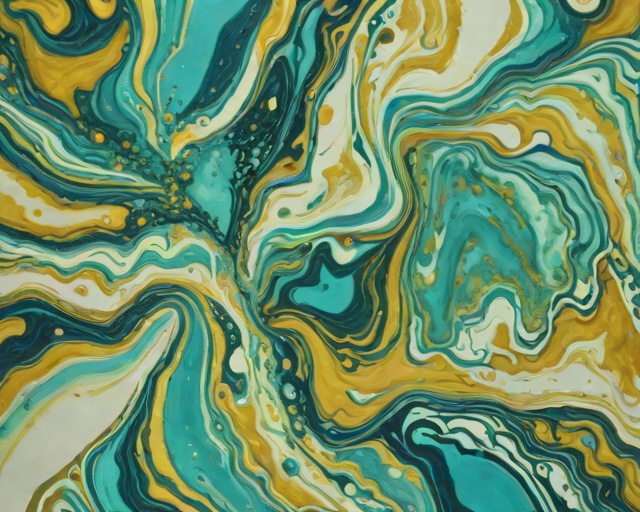
Category: Summer